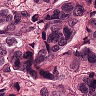
Metastatic tissue present: yes